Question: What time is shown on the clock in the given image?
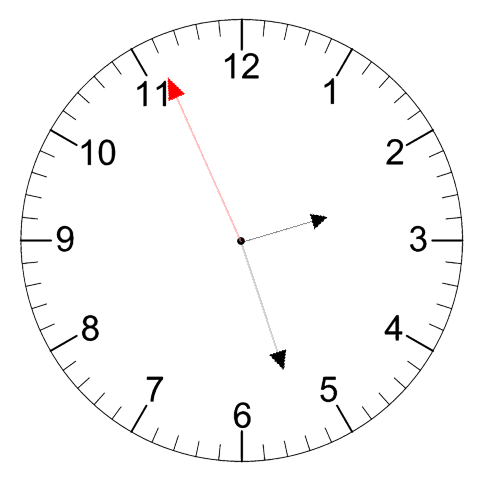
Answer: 02:26:56